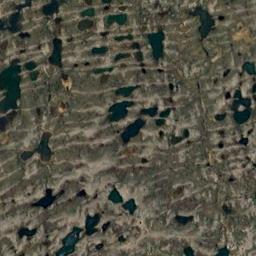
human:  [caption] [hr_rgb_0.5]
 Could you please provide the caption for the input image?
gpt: The wetland consists of dry and green plants .

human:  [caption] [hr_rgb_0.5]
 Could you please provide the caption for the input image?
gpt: Half of this wetland is flooded .

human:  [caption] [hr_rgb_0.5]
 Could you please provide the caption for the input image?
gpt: Some waters of different sizes are surrounded by wetlands .

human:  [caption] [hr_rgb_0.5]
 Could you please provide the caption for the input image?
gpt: The river surface in a wetland is covered with brown trivial plants .

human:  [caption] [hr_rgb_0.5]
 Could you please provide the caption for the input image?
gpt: There are many water areas of different sizes on the wetland .